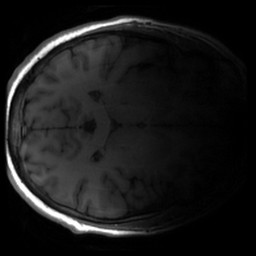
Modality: T1w
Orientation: axial